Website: walmart
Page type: address-validator
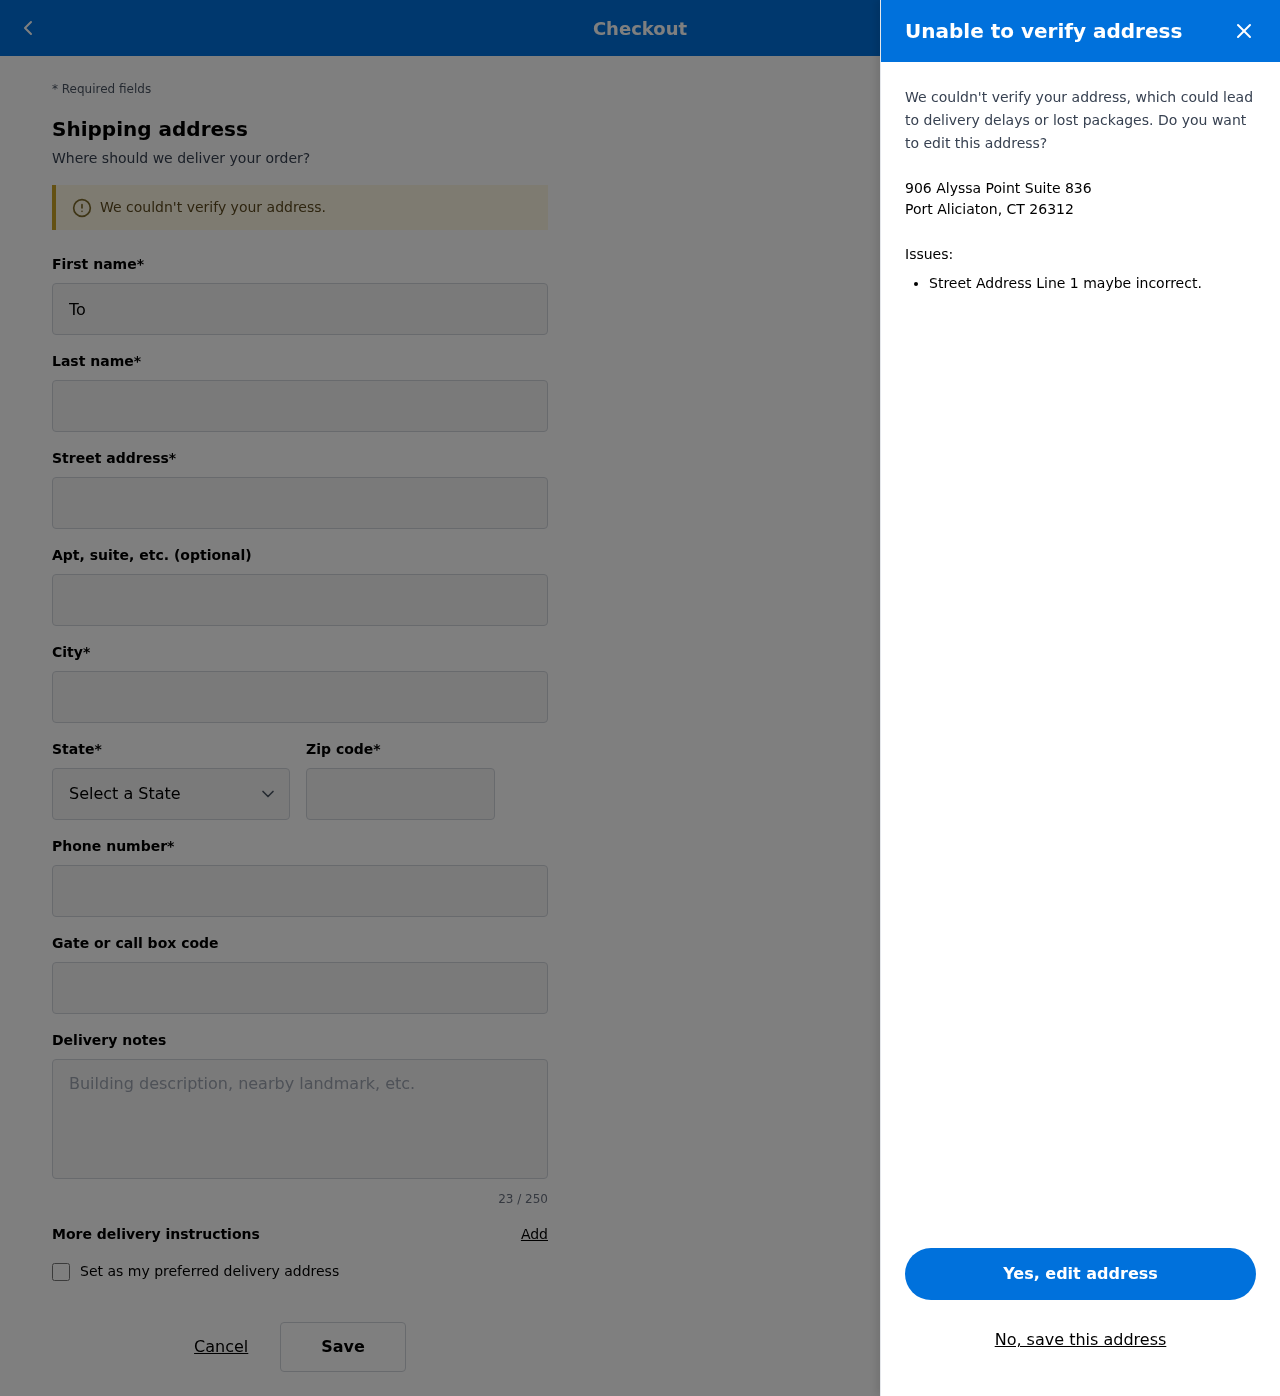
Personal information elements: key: PII_CITY_STATE_ZIP
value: Port Aliciaton, CT 26312
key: PII_DELIVERY_INSTRUCTIONS
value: Place in package locker
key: PII_STATE_ABBR
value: CT
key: PII_STREET
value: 906 Alyssa Point Suite 836
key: PII_FIRSTNAME
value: Tommy
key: PII_LASTNAME
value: Sharp
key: PII_STREET2
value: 176 Bowers Park Apt. 222
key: PII_CITY
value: Port Aliciaton
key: PII_POSTCODE
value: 26312
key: PII_PHONE
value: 7948279225
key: PII_SECURITY_CODE
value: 2474